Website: bh-photo
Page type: address-validator
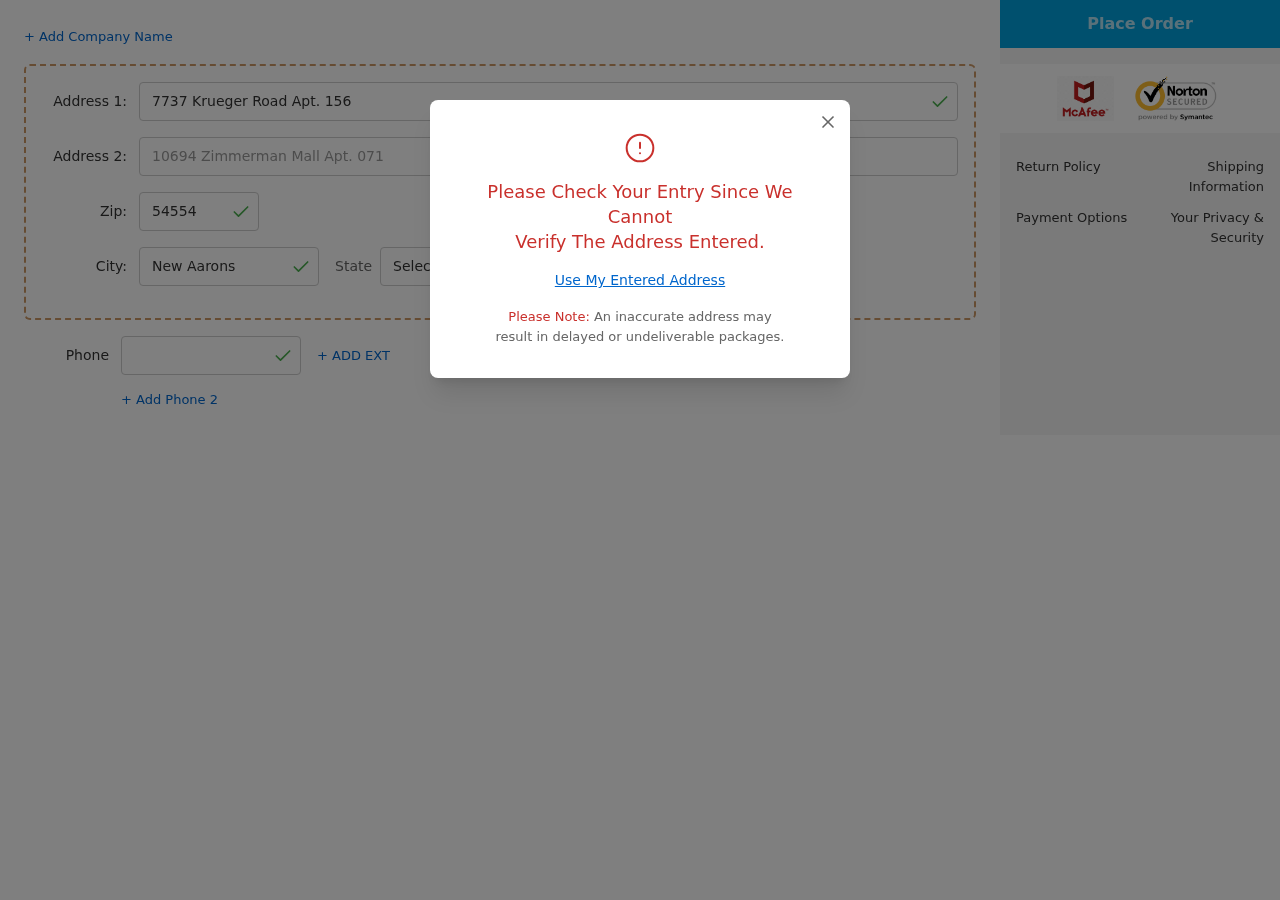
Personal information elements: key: PII_CITY
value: New Aaronside
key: PII_PHONE
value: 8807755892
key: PII_POSTCODE
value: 54554
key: PII_STATE_ABBR
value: PA
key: PII_STREET
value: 7737 Krueger Road Apt. 156
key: PII_STREET2
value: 10694 Zimmerman Mall Apt. 071